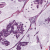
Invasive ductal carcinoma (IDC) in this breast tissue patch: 1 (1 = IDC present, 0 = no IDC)